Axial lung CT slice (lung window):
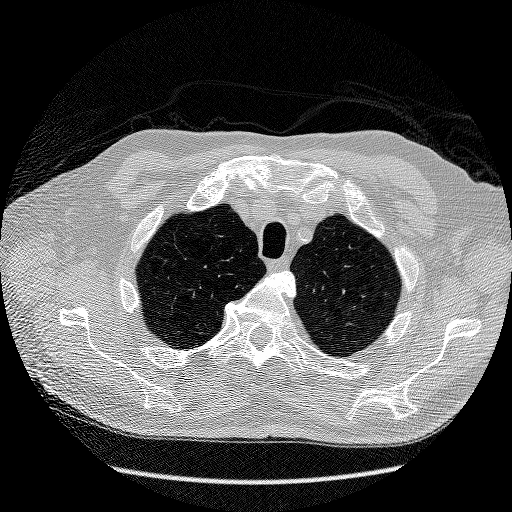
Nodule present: no